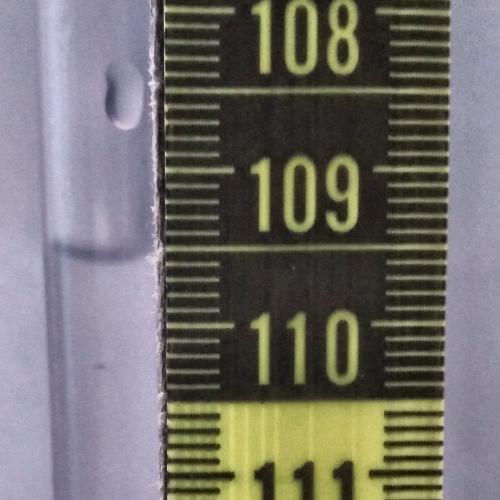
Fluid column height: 109.5 cm